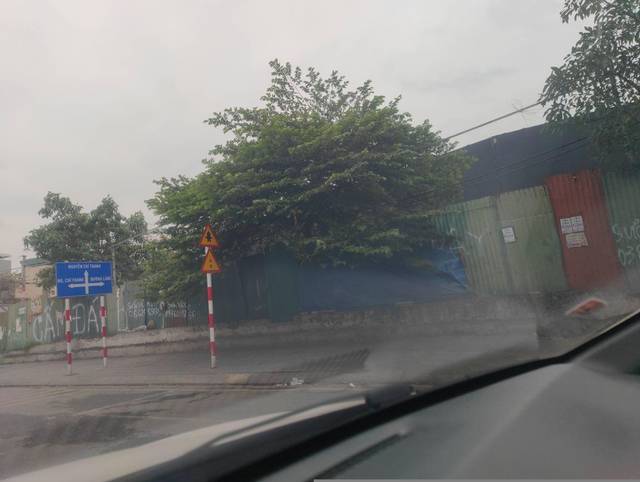
Region: Vietnam
Coordinates: 21.024, 105.804